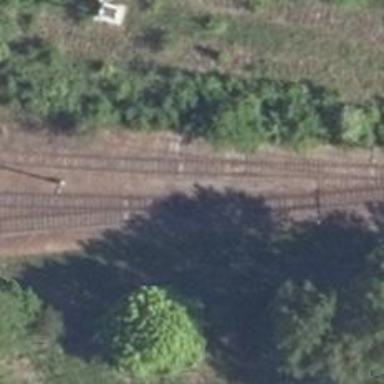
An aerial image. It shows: Railway switch.